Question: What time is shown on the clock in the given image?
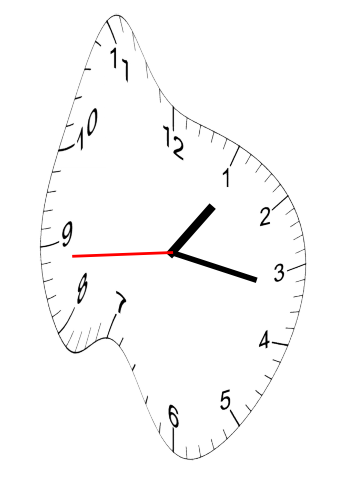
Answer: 01:16:44